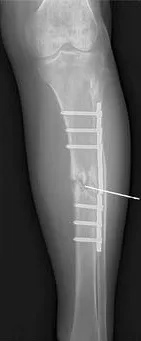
The APL injection and position fixing.
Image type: radiology (x_ray)